Question: Given the first 8 numbers in the nine-square grid, calculate the smallest positive integer such that the sum of this number plus all previous numbers is an integer multiple of 20
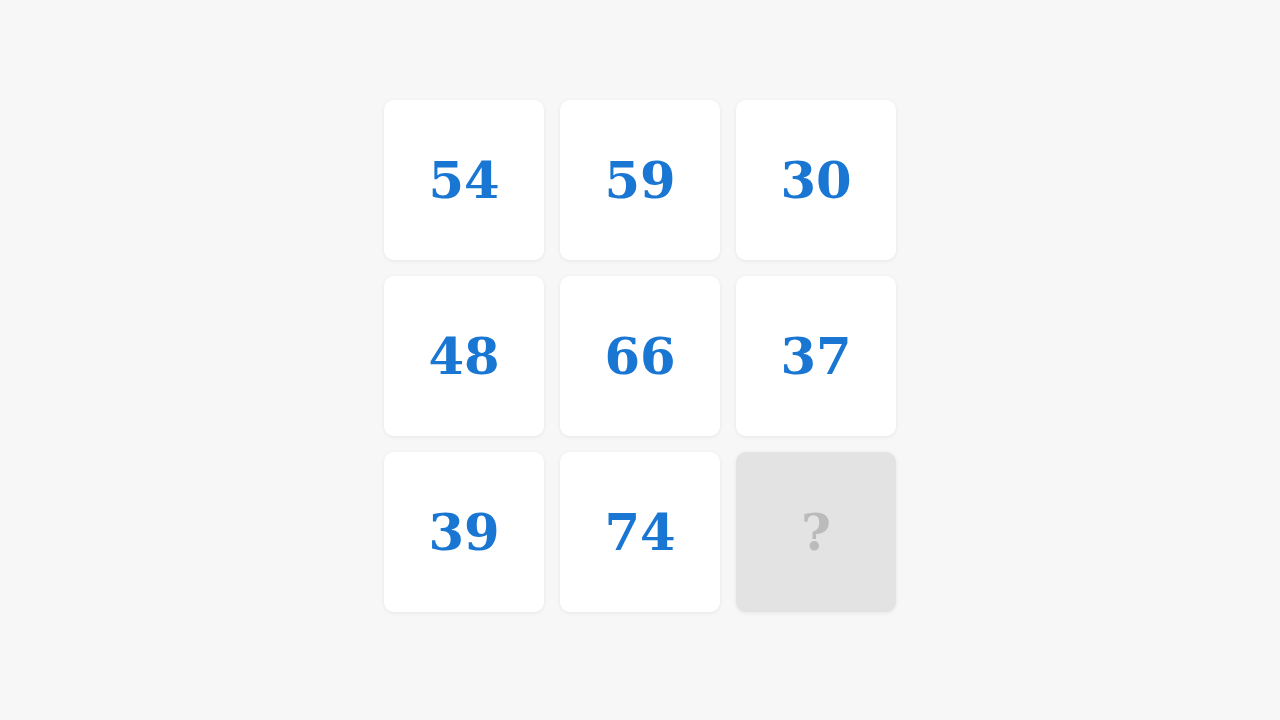
Answer: 13